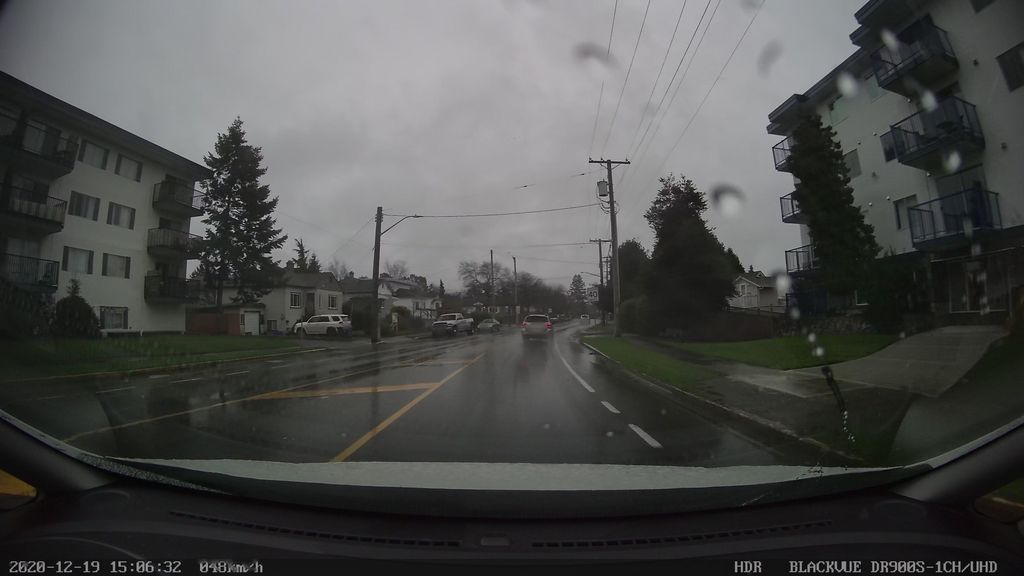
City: victoria